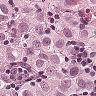
Metastatic tissue present: yes